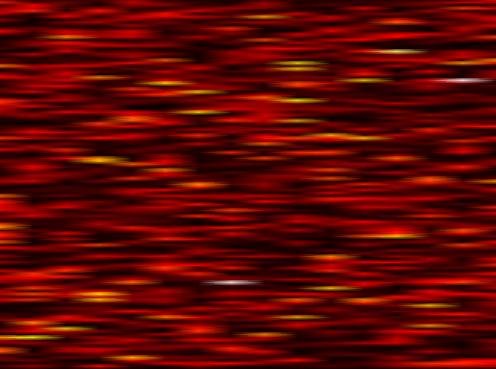
Label: FBMC